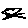
Label: line